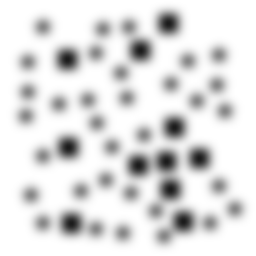
Squares: 11
Triangles: 0
Stars: 33
Total shapes: 44